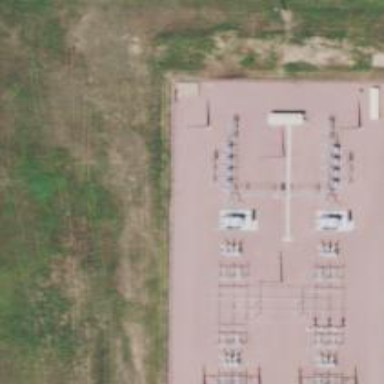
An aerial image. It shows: Power substation primarily used for electricity generation.